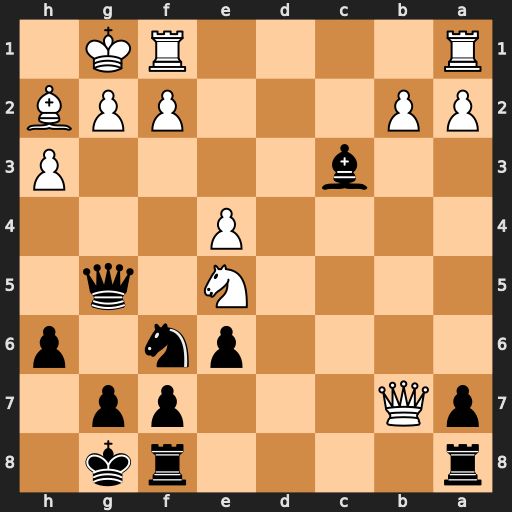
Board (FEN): r4rk1/pQ3pp1/4pn1p/4N1q1/4P3/2b4P/PP3PPB/R4RK1
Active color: b
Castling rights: -
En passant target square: -
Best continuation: Bxe5 Bxe5 Qxe5